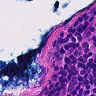
Metastatic tissue present: no